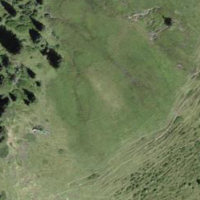
EUNIS habitat code: 23
Species observed at this site:
Arnica montana